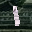
Label: 1